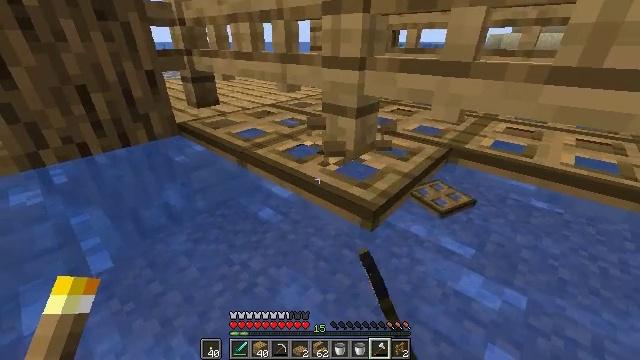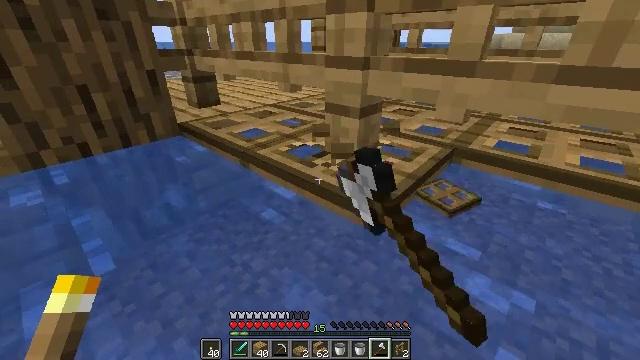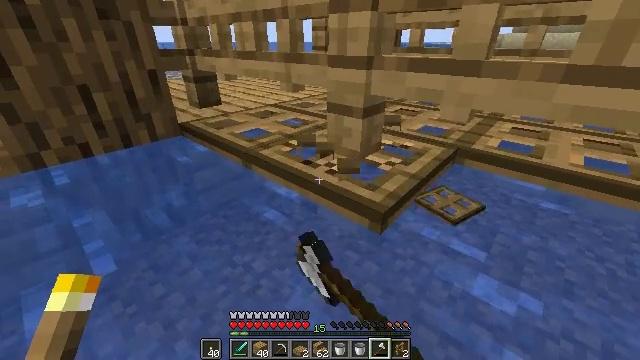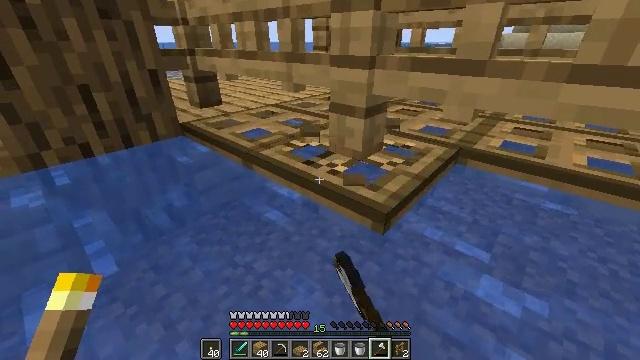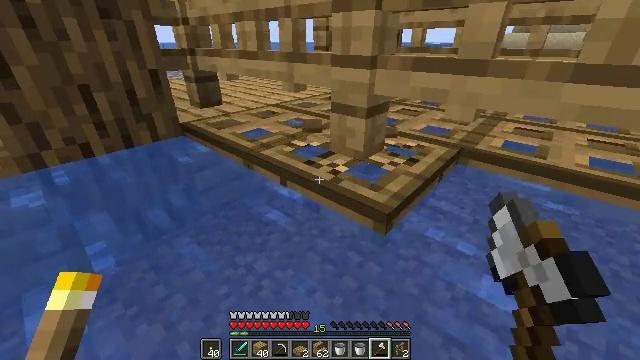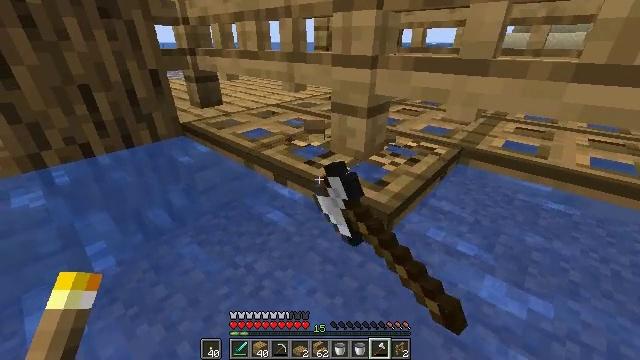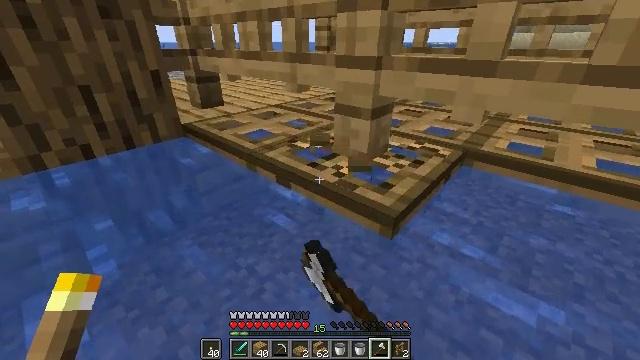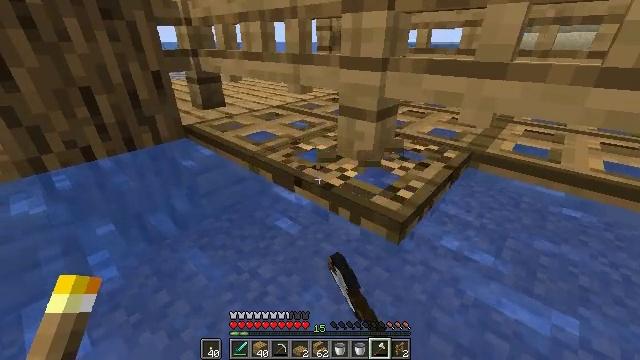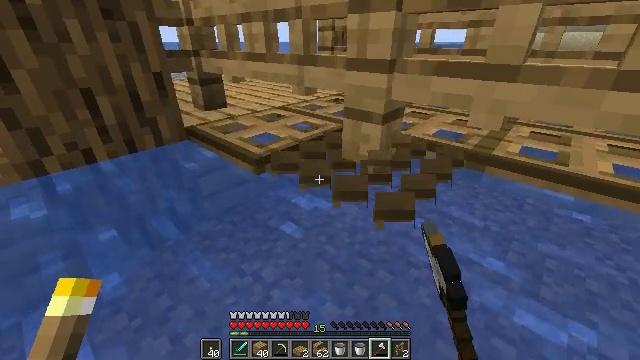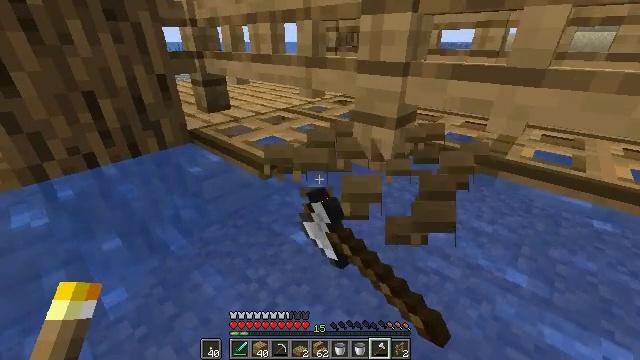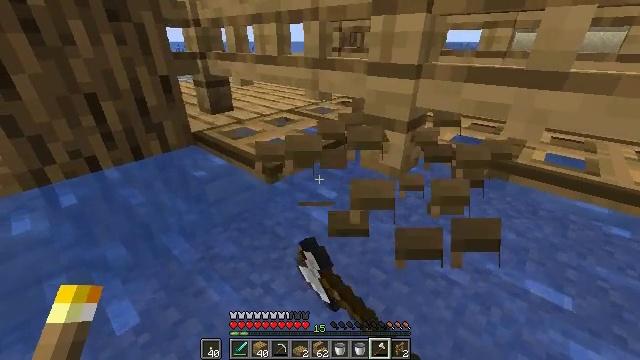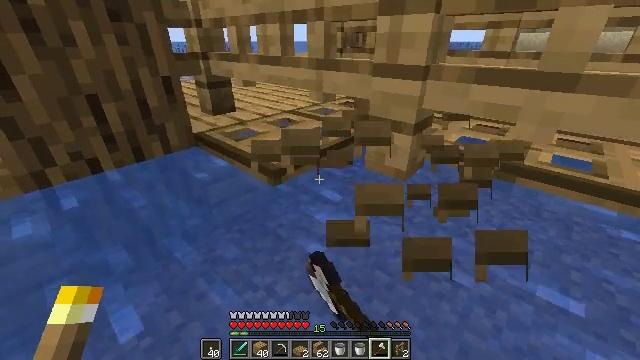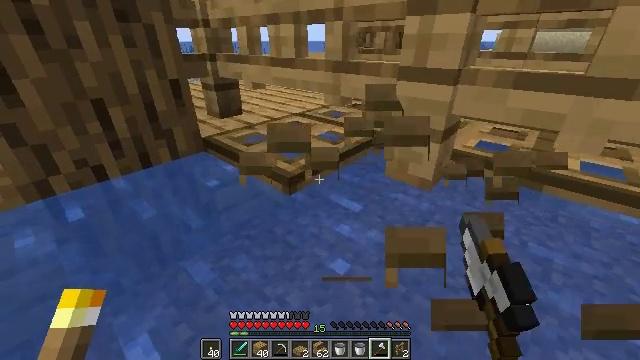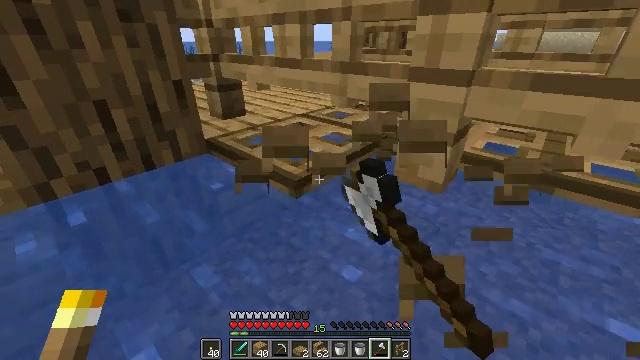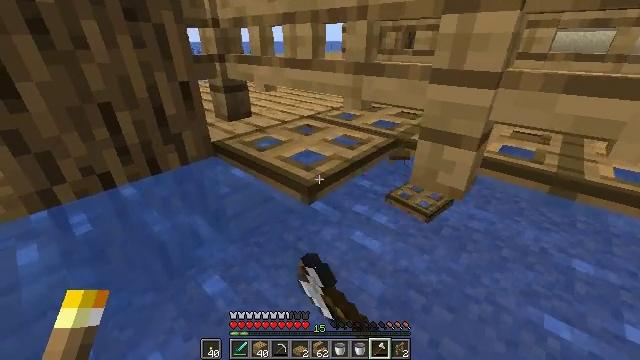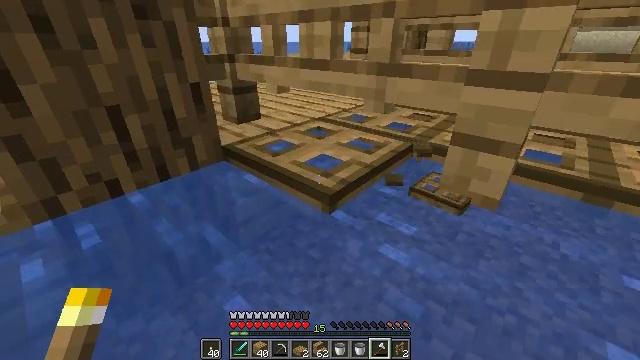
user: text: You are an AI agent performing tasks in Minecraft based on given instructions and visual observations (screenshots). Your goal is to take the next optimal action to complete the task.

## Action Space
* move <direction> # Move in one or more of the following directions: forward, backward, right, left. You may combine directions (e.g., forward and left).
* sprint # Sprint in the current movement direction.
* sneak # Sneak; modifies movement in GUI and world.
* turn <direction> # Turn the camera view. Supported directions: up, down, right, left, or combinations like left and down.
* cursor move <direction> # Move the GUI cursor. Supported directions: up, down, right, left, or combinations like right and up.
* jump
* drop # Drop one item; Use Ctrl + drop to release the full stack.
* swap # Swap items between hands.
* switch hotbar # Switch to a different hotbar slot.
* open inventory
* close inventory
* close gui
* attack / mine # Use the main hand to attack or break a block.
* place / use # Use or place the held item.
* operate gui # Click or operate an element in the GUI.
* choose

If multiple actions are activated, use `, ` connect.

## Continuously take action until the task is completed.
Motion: motion action
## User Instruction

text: Get the oak trapdoor back into your inventory.
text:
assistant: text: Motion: attack / mine
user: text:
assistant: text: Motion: attack / mine
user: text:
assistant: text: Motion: attack / mine
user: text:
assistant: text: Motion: attack / mine
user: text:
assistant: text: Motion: attack / mine
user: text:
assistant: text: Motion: move forward and move left, attack / mine
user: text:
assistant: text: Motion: move forward and move left, attack / mine
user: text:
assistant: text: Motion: move forward and move left, attack / mine
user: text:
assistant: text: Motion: move forward and move left, attack / mine
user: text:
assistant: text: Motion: move forward and move left, attack / mine
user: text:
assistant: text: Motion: move forward and move left, attack / mine
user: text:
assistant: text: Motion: move forward and move left, attack / mine
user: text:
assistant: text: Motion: move forward and move left, attack / mine
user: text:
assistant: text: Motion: move forward and move left, attack / mine
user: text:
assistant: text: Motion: move forward and move left, attack / mine
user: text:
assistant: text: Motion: attack / mine
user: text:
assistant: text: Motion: attack / mine
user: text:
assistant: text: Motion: attack / mine
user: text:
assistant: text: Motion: attack / mine
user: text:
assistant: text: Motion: attack / mine
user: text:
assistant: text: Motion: attack / mine
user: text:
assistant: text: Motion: attack / mine
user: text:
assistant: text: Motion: attack / mine
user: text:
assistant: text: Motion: attack / mine
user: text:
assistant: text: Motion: attack / mine
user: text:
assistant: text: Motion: attack / mine
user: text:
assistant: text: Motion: attack / mine
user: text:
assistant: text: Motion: attack / mine
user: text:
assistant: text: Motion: attack / mine
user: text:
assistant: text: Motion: attack / mine